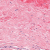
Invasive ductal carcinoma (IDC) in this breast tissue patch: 0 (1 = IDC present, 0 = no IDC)